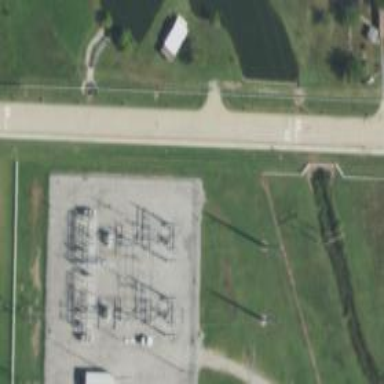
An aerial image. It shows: Switch used for power control.